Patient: sex M, age 42
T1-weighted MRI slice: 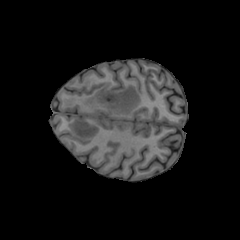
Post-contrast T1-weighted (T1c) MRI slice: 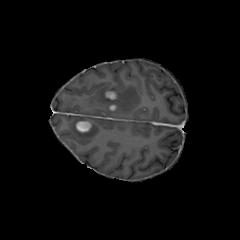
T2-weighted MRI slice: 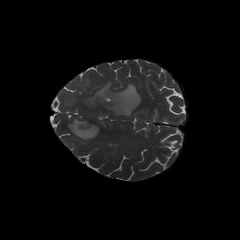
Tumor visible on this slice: yes
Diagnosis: Glioblastoma, IDH-wildtype
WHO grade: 4